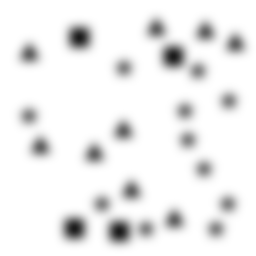
Squares: 4
Triangles: 9
Stars: 11
Total shapes: 24